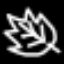
Label: leaf